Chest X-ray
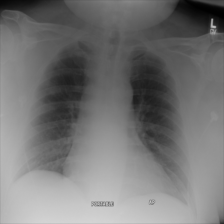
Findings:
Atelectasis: negative
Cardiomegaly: negative
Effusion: negative
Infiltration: negative
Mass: negative
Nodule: negative
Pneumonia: negative
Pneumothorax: negative
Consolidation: negative
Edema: negative
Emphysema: negative
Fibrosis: negative
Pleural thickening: negative
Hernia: negative